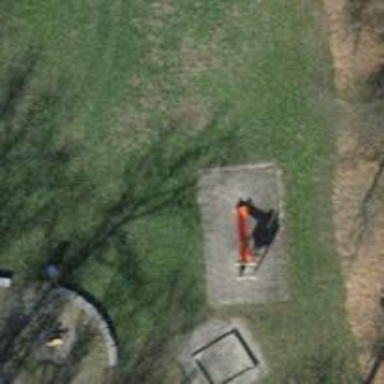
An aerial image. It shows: Playground area for leisure activities on the land.